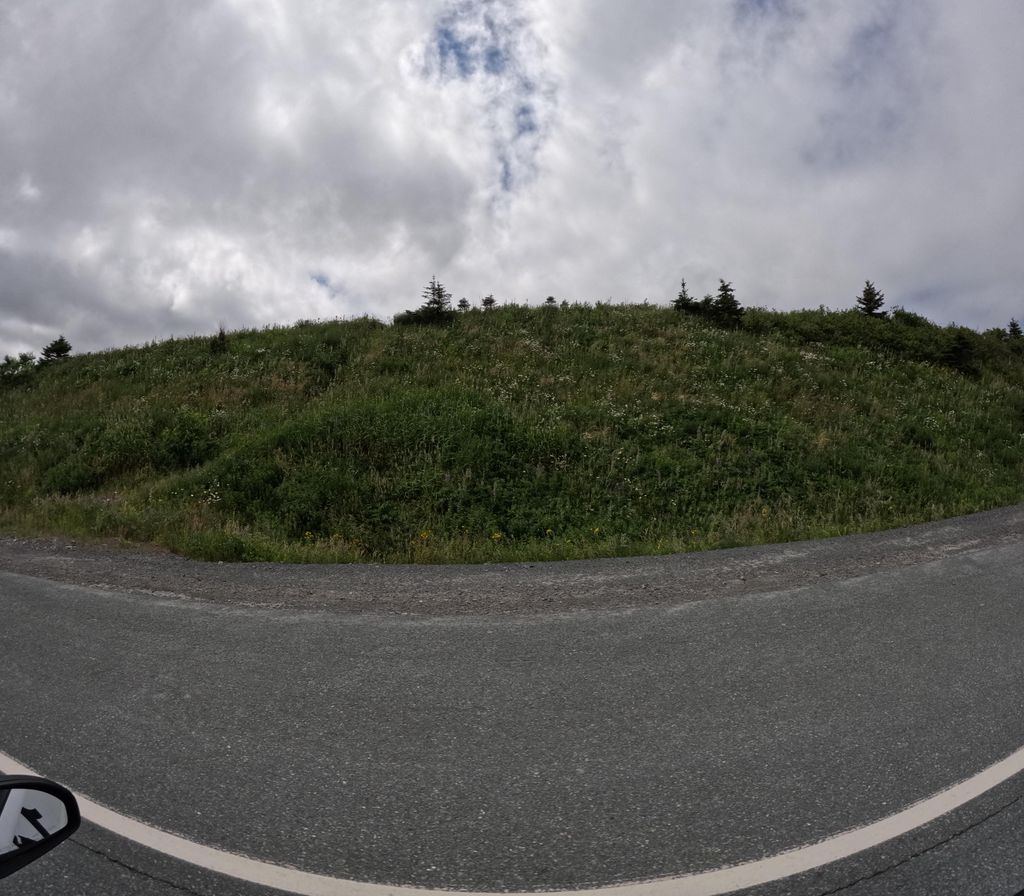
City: st_johns